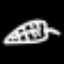
Label: leaf